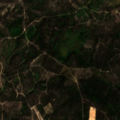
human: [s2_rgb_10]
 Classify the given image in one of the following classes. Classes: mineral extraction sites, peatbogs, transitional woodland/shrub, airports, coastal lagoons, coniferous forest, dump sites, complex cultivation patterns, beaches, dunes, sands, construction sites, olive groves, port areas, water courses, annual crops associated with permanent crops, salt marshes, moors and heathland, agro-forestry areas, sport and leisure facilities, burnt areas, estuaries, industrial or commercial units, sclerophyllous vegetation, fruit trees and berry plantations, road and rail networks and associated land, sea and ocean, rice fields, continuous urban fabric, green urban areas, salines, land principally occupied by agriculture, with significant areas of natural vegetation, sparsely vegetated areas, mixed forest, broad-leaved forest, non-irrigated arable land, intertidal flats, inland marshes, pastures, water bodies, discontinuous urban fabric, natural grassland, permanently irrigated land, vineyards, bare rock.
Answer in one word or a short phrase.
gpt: mixed forest, transitional woodland/shrub